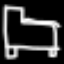
Label: bed